A bearing vibration time series has been folded into this square grayscale image, one row per segment of consecutive samples. Diagnose the bearing from this image, choosing from: normal, inner_race, outer_race, ball.
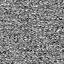
Answer: outer_race